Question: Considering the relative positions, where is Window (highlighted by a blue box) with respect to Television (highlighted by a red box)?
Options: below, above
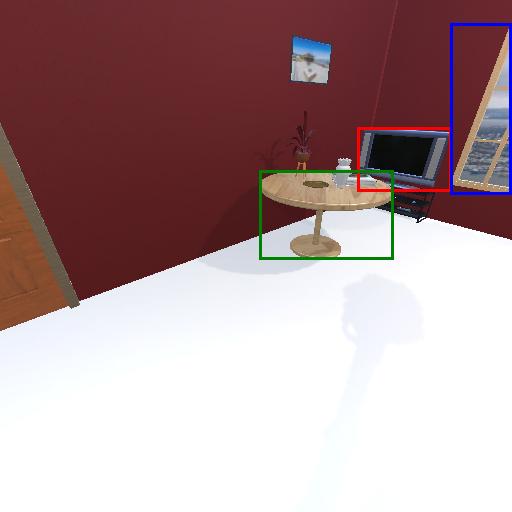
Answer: below